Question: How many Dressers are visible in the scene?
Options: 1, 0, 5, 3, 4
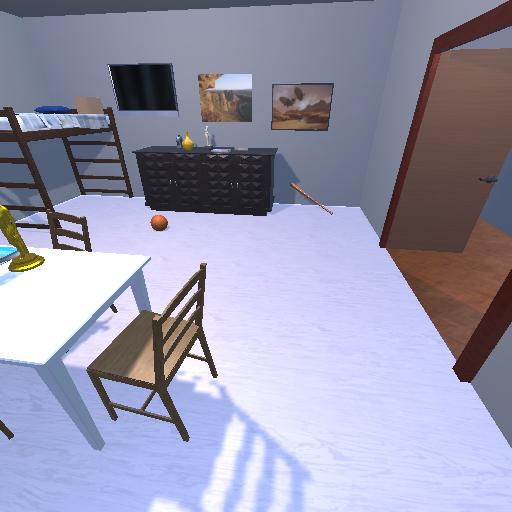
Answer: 1